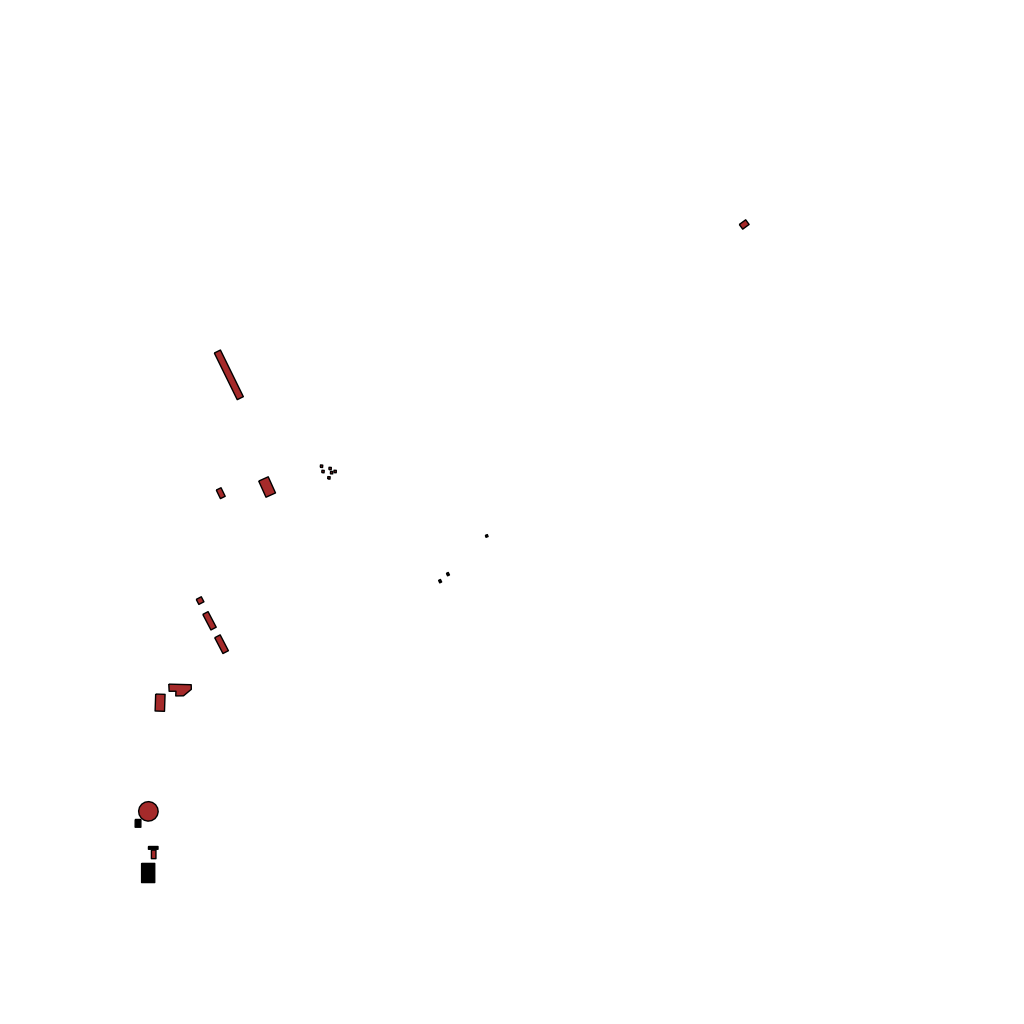
Tags: overhead vector_map, industrial, recreation, residential, special, transport, high_rise, individual_rise, low_rise, density_1, Building, Facility, 1.0 km²